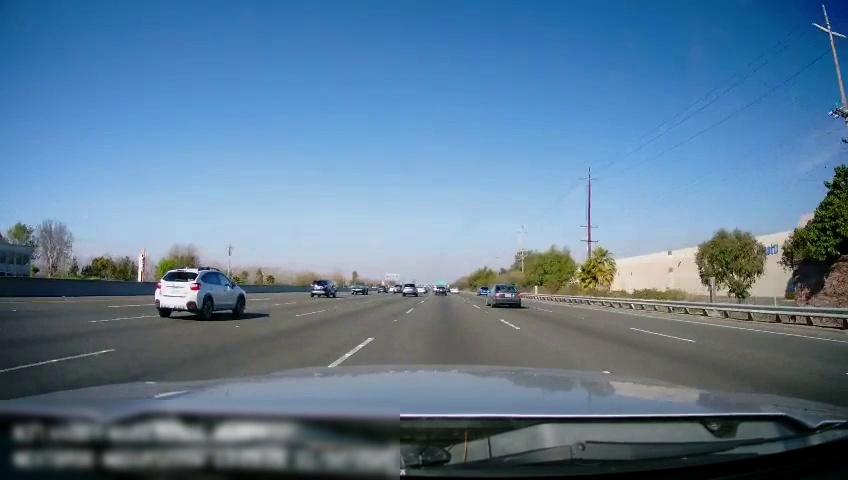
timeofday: Day
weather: Sunny
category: Drivable Space
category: Vehicles | Car
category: Vehicles | SUV
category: Vehicles | SUV
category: Vehicles | Car
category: Vehicles | SUV
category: Vehicles | Truck
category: Vehicles | Car
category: Vehicles | SUV
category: Vehicles | SUV
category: Vehicles | SUV
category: Lanes | Alternate Lane
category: Lanes | Alternate Lane
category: Lanes | Alternate Lane
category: Lanes | Current Lane
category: Lanes | Alternate Lane
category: Lanes | Alternate Lane
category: Lanes | Alternate Lane
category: Lanes | Alternate Lane